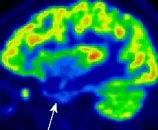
18F-FDG PET/CT imaging. Coronal. View showing asymmetric hypometabolism in both temporal lobes (arrows), predominantly in the anterior left temporal lobe. 18F-FDG-PET/CT, 18F-fluorodeoxyglucose (18F-FDG) Positron Emission Tomography (PET)/computed tomography (CT) imaging.
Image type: radiology (mri)